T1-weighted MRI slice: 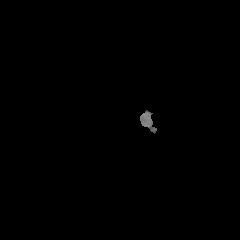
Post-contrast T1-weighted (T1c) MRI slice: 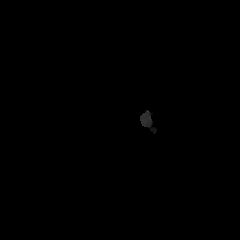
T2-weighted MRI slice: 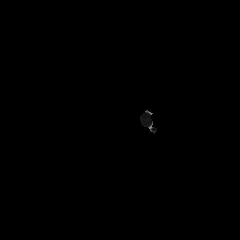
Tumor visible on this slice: no